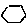
Label: hexagon